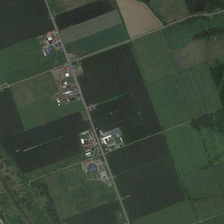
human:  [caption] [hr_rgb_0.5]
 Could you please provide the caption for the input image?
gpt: it is a large piece of farmland .

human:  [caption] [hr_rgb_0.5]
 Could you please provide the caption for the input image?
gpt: it is a large piece of farmland .

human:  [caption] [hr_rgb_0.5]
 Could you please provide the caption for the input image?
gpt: it is a large piece of farmland .

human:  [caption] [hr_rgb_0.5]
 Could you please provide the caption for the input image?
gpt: it is a large piece of farmland .

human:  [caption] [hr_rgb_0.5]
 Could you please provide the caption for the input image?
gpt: it is a large piece of farmland .